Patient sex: F
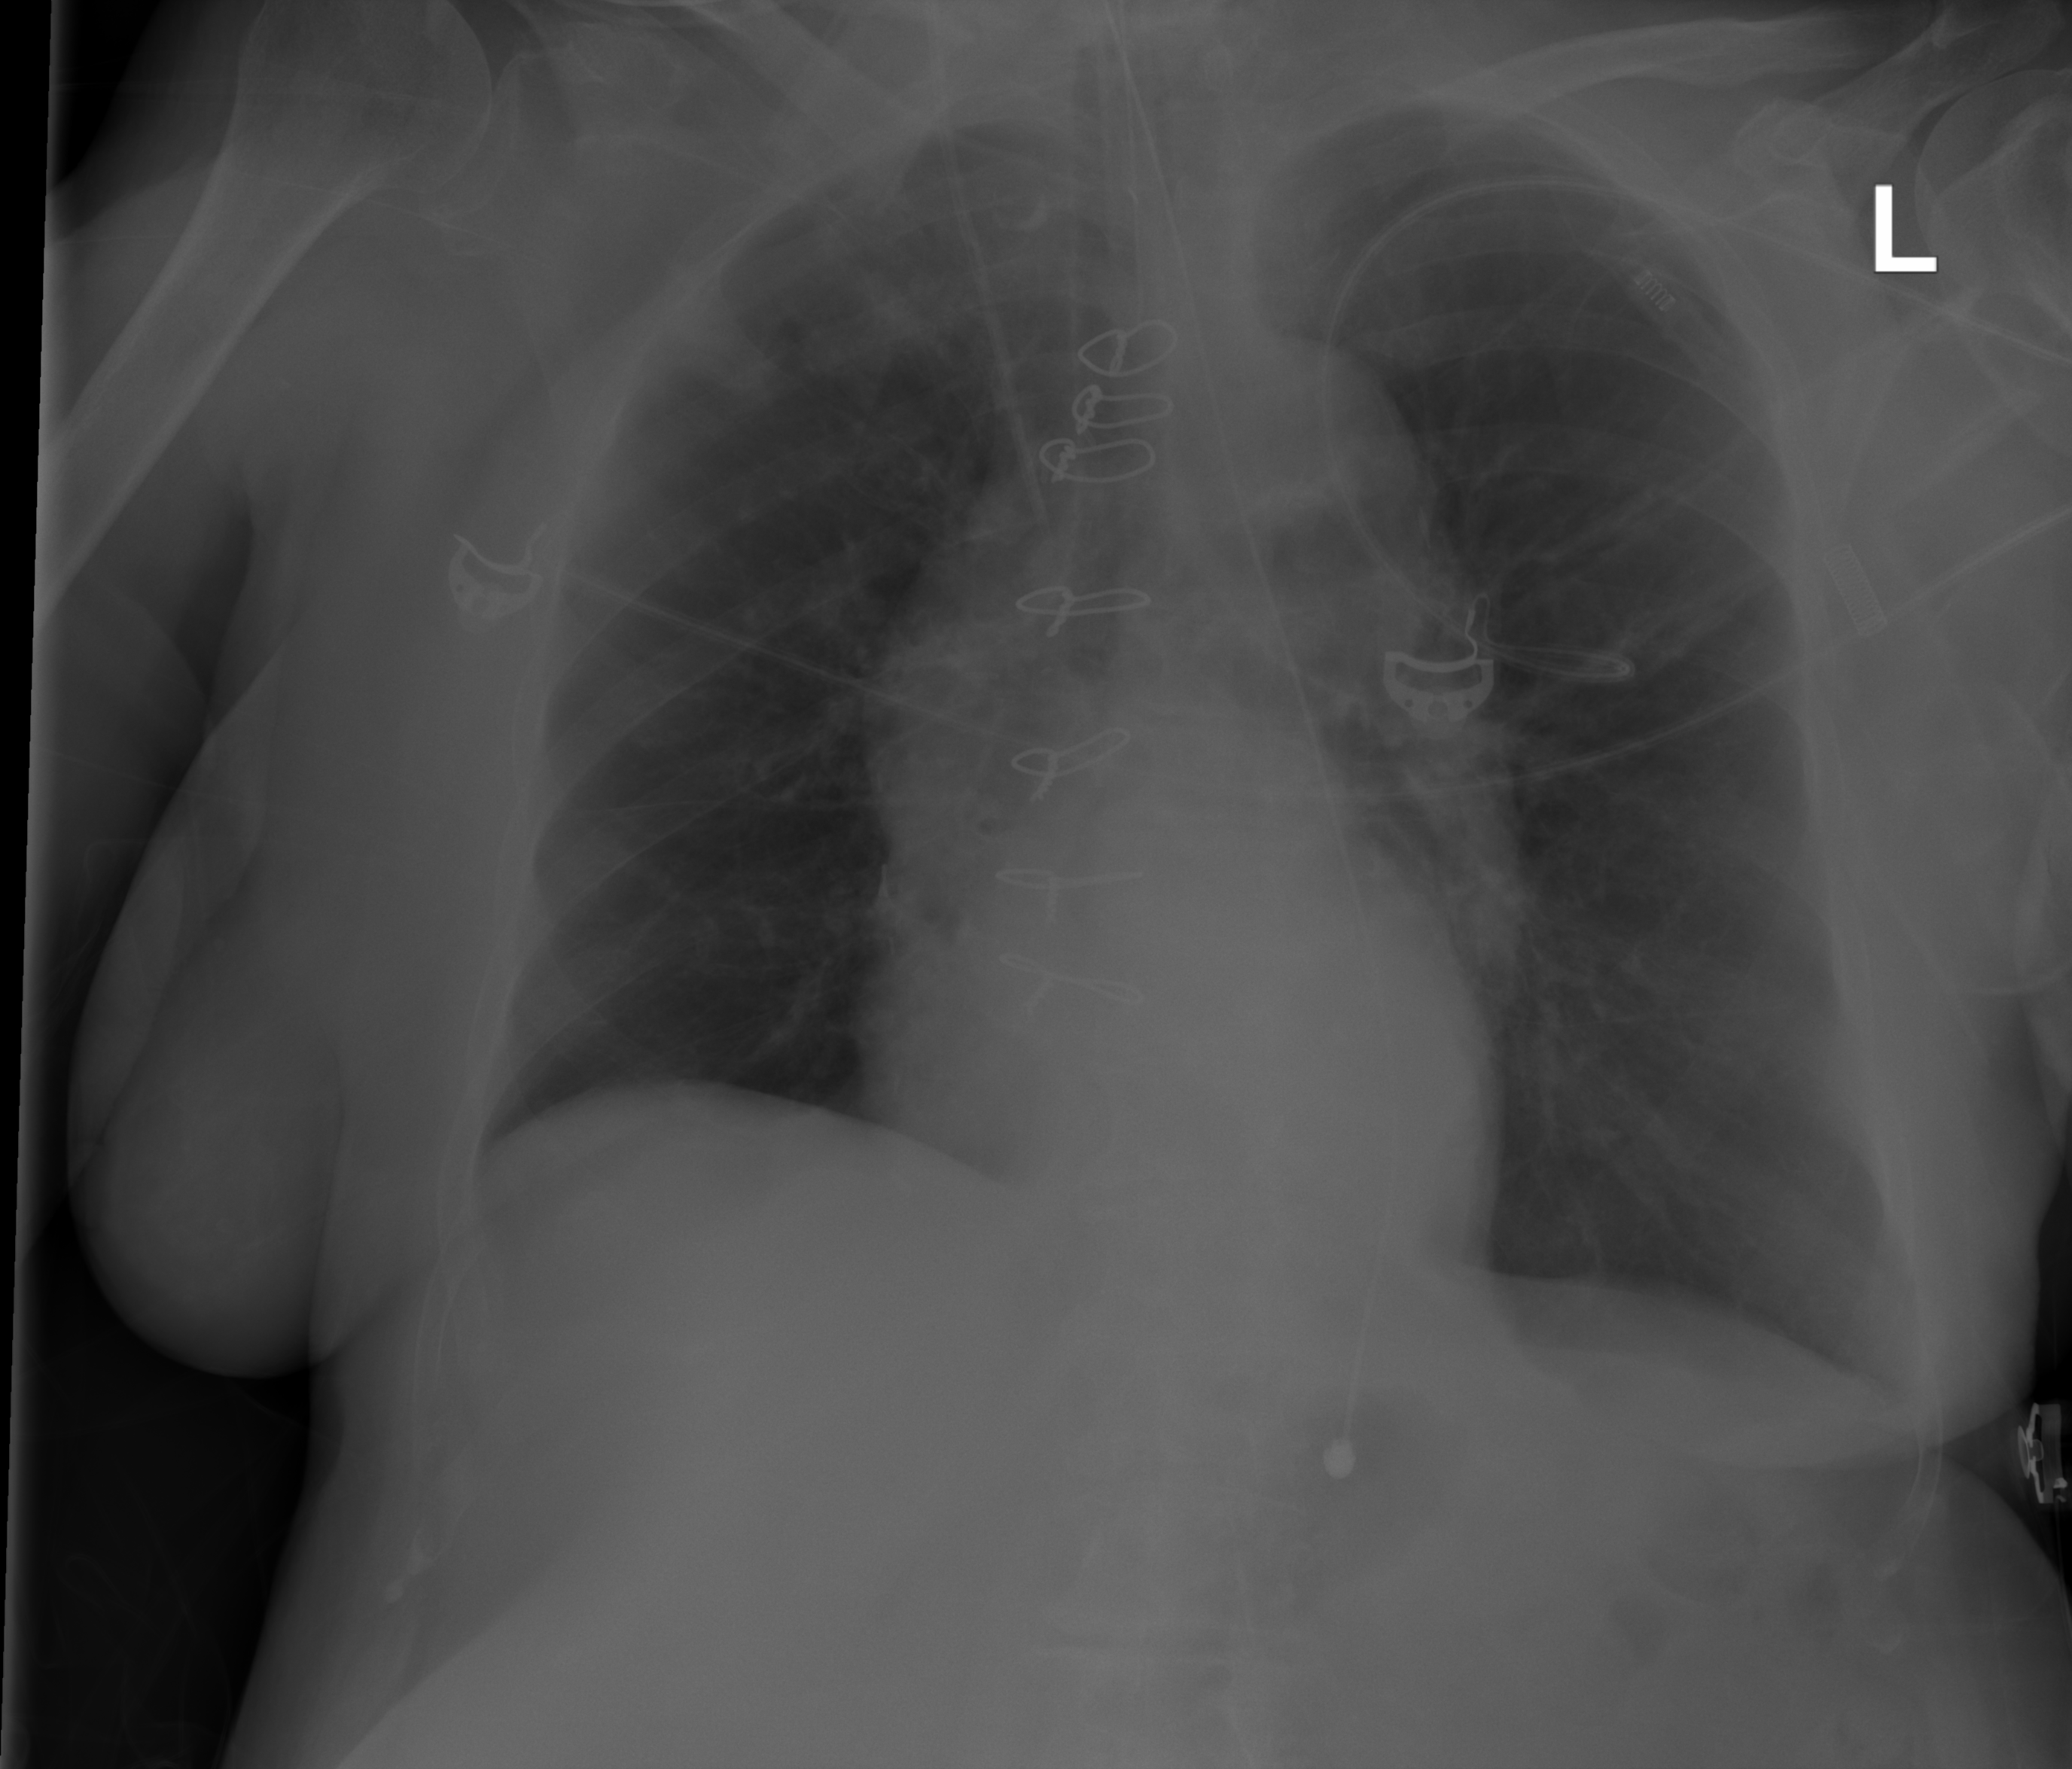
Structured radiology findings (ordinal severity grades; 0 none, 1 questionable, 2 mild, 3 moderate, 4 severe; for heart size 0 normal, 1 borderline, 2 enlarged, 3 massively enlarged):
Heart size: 0
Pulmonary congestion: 0
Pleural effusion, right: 0
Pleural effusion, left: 0
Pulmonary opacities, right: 2
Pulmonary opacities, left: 2
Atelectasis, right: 0
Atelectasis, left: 0